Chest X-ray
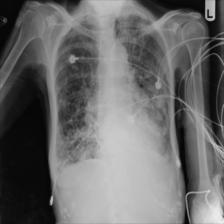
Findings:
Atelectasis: negative
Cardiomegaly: negative
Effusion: positive
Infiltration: negative
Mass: negative
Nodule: negative
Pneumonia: negative
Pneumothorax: negative
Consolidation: negative
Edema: negative
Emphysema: negative
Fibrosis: negative
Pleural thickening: negative
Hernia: negative